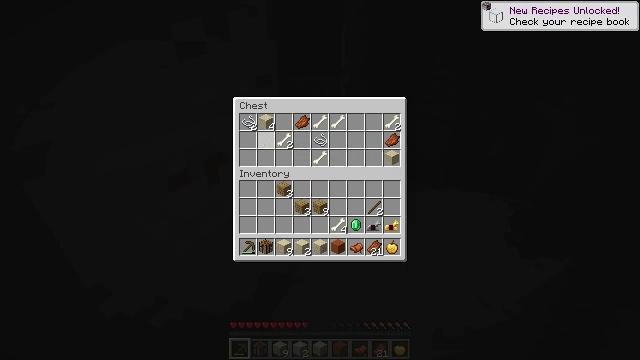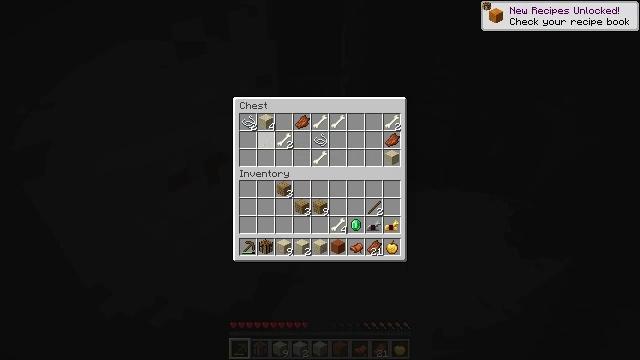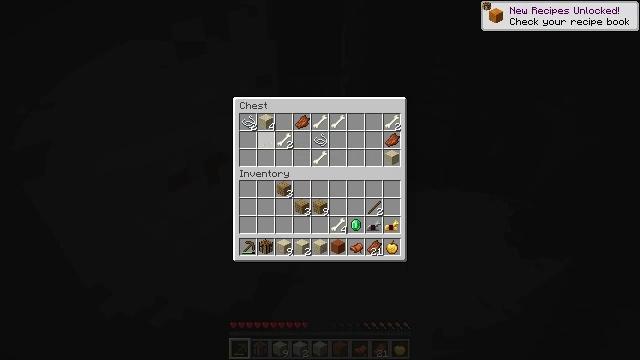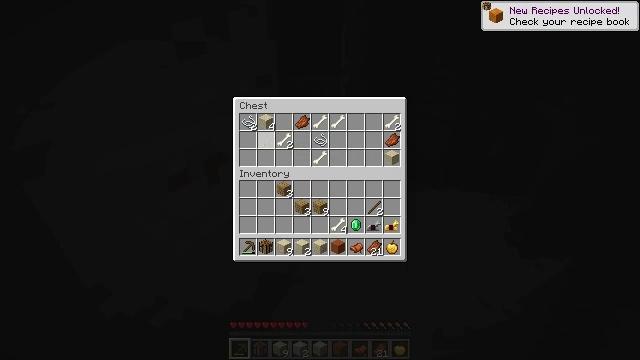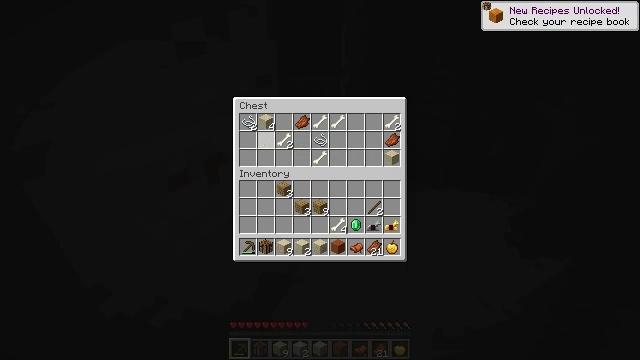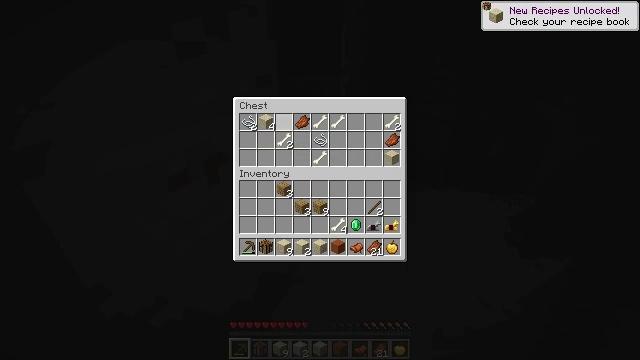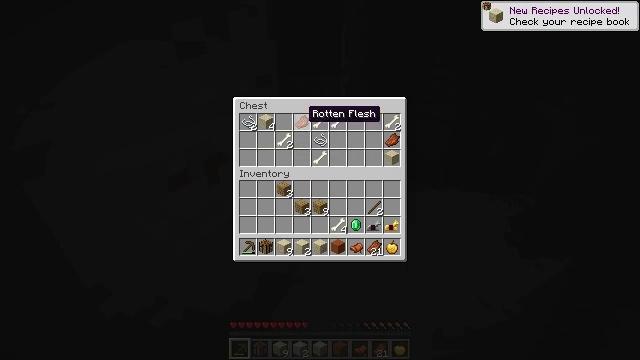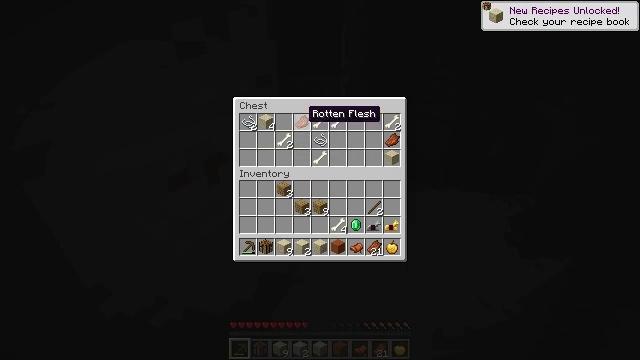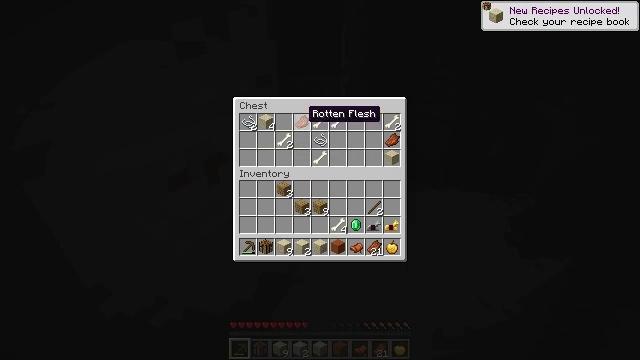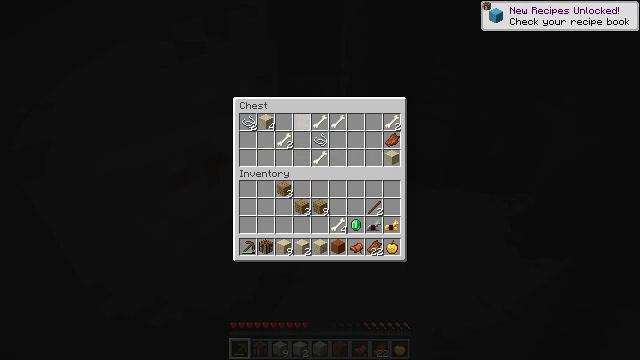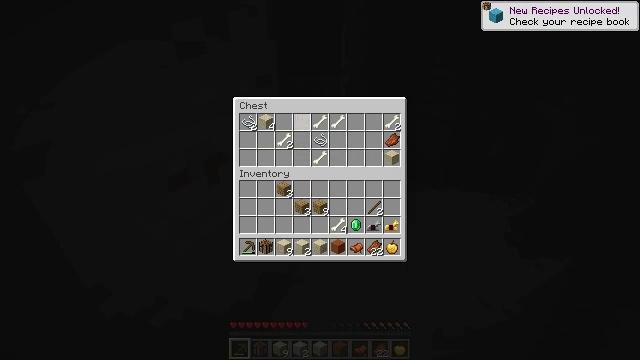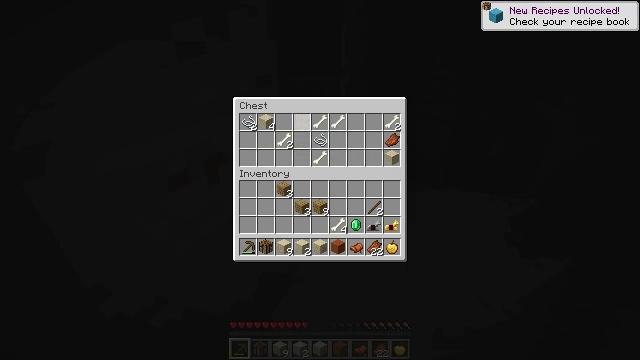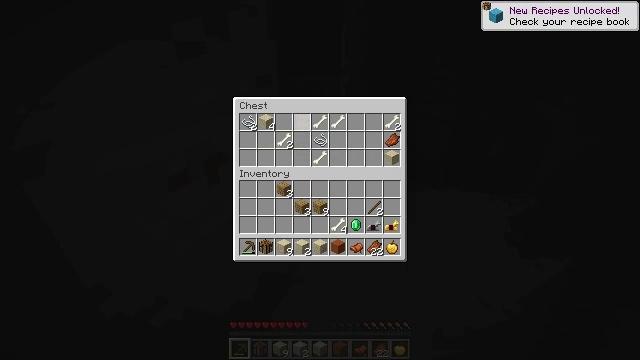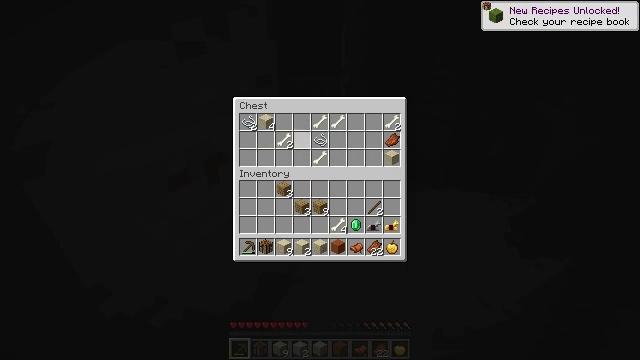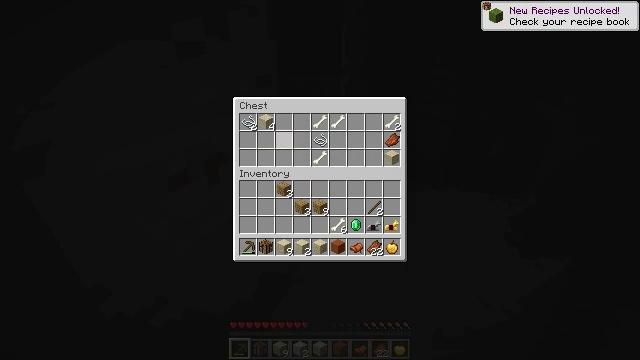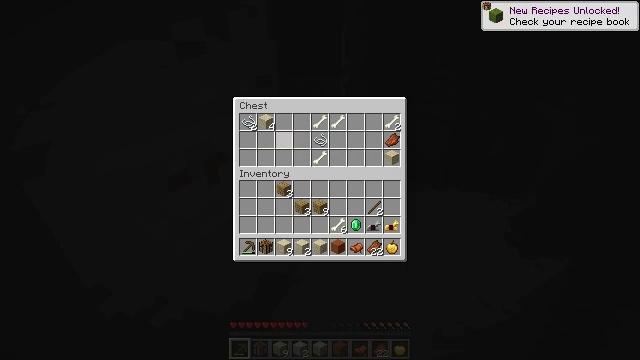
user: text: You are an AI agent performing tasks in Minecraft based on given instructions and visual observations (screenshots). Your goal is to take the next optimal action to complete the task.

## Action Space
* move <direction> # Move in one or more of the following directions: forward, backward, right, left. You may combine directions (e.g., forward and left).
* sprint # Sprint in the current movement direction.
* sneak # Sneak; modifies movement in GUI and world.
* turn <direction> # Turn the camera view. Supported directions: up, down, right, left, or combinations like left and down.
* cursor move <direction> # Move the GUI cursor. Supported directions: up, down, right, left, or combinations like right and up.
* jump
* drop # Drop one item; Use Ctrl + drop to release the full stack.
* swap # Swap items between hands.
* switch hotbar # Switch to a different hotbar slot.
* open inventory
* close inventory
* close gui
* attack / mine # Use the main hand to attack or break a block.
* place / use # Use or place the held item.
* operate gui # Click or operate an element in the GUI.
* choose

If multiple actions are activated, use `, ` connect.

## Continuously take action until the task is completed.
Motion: motion action
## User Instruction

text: Mine a chest to move it.
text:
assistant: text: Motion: sneak, operate gui
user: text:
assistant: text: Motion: sneak
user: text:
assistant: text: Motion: sneak
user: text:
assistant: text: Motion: sneak
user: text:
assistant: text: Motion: sneak, cursor move right and up
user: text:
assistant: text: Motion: sneak, cursor move right
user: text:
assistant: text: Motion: sneak
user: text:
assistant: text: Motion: sneak
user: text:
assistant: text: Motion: sneak, operate gui
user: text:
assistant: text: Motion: sneak, operate gui
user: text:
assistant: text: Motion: sneak, operate gui
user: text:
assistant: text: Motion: sneak
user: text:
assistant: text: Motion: sneak
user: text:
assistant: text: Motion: sneak, operate gui
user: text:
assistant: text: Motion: sneak, operate gui
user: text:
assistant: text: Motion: sneak, operate gui
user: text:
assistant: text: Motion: sneak, cursor move right
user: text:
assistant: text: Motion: sneak, cursor move right
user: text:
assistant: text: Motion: sneak, operate gui
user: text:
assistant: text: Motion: sneak, operate gui
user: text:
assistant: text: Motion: sneak, operate gui
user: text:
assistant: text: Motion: sneak, cursor move down
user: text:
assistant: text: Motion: sneak, cursor move down
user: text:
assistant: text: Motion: sneak, operate gui
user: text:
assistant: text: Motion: sneak, operate gui
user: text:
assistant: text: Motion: sneak, operate gui
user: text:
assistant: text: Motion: sneak, cursor move up
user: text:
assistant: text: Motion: sneak
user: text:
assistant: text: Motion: sneak, operate gui
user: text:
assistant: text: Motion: sneak, operate gui